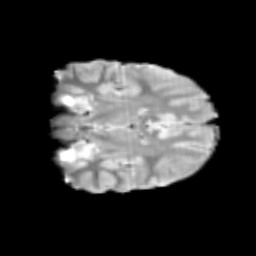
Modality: T2w
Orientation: coronal
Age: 9
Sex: male
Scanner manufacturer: siemens
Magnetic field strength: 3 T
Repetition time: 3.8 s
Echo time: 0.07 s